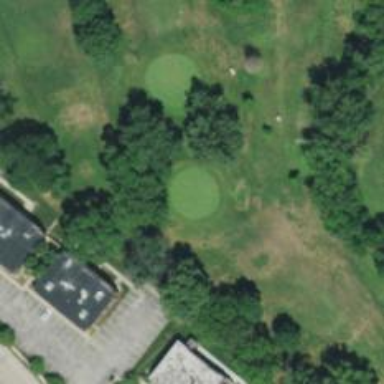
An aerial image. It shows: View of golf hole.